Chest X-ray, AP view. Patient: 22 years old, sex M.
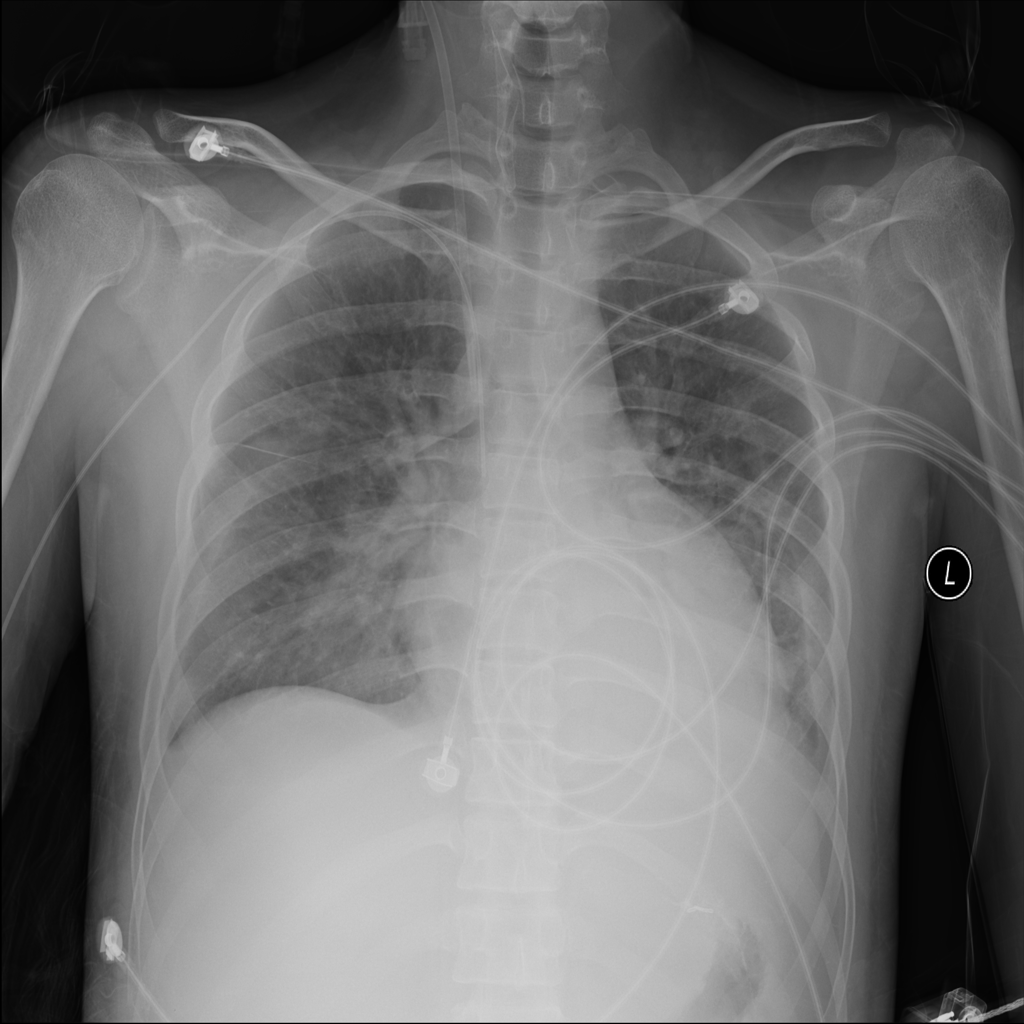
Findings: Infiltration